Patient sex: F
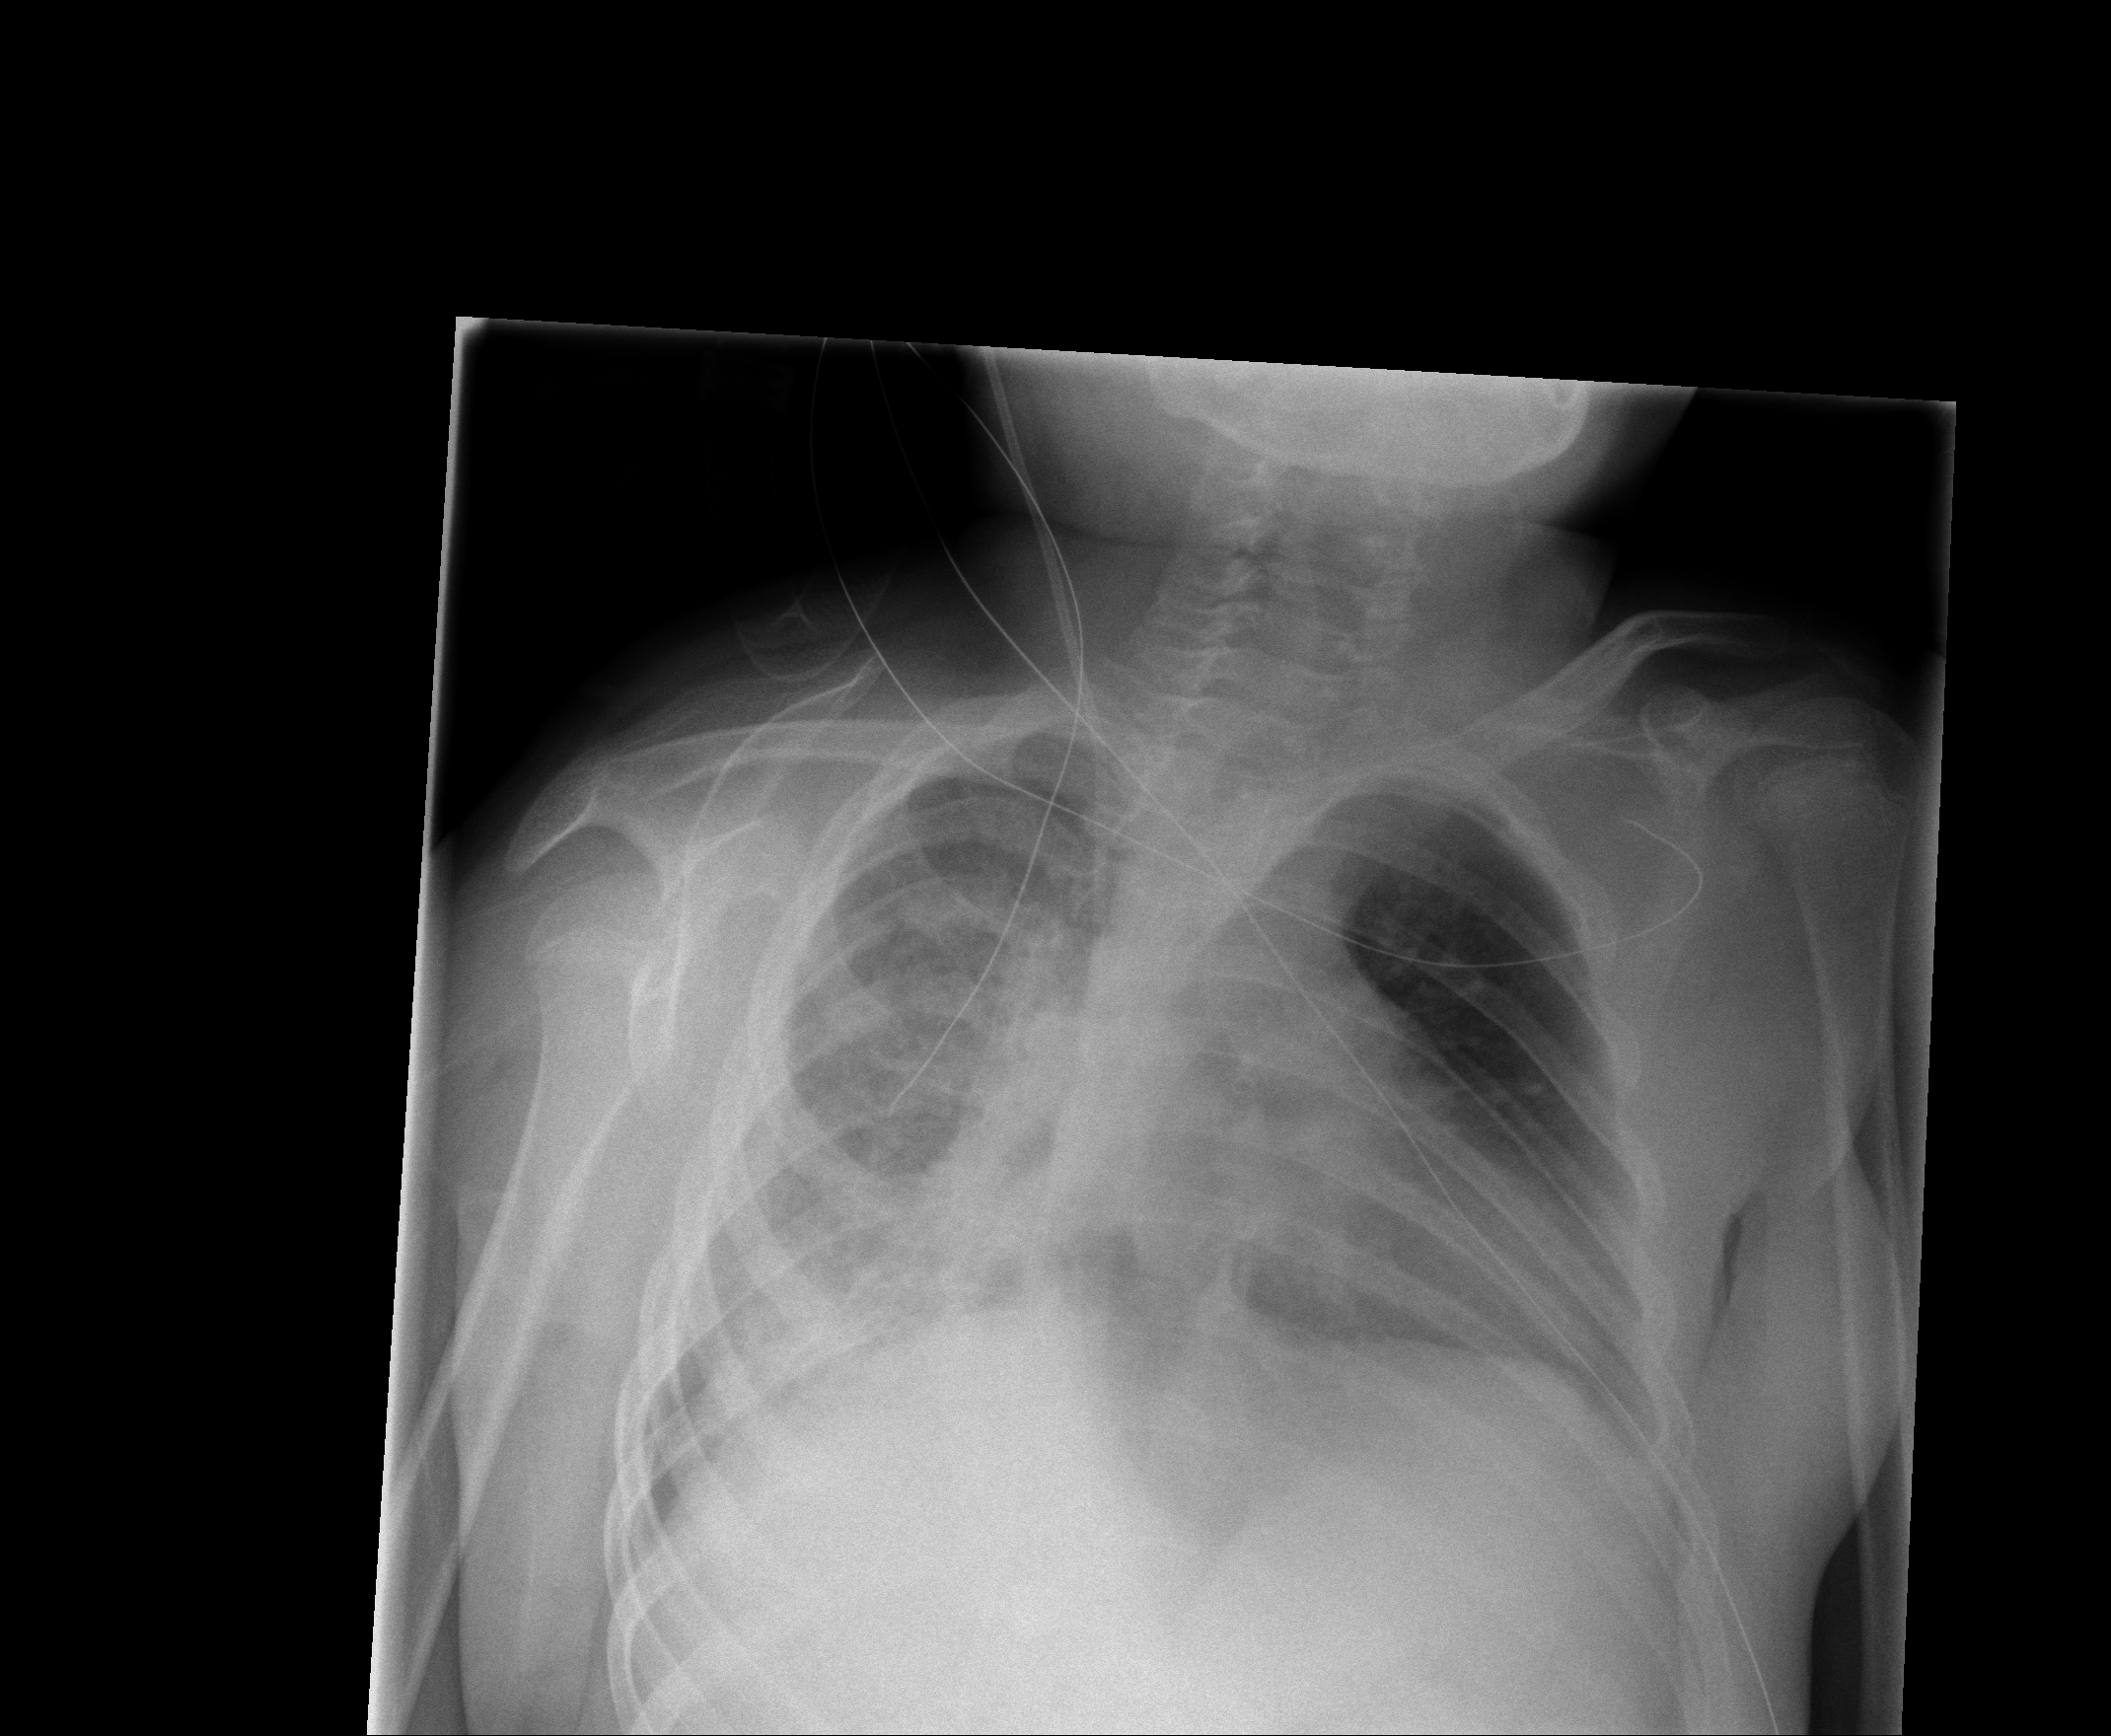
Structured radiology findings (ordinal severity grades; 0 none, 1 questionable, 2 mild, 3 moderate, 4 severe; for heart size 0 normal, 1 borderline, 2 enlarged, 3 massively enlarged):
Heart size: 1
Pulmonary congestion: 0
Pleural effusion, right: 2
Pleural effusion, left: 0
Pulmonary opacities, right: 3
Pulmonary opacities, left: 0
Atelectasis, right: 0
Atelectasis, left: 0